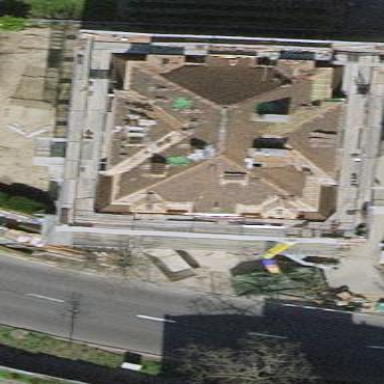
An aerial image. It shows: Apartments building with mansard roof.